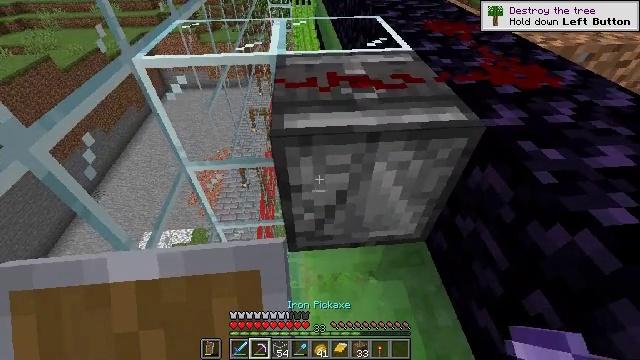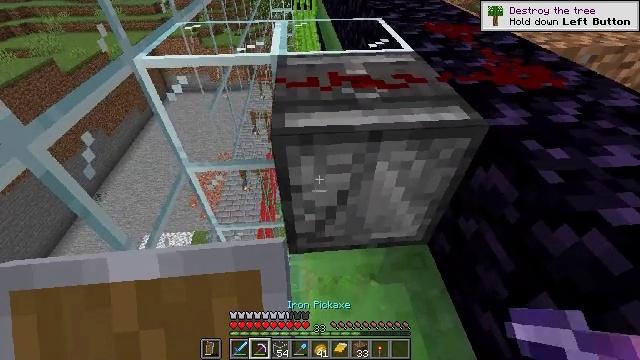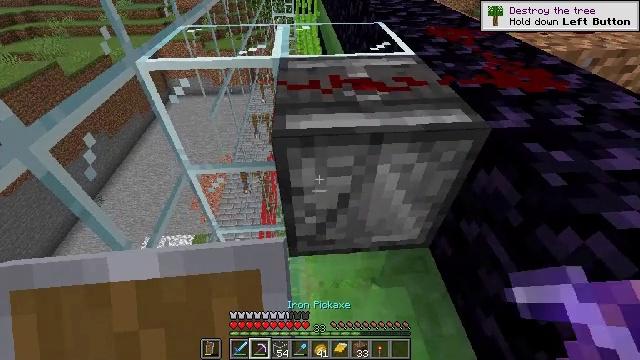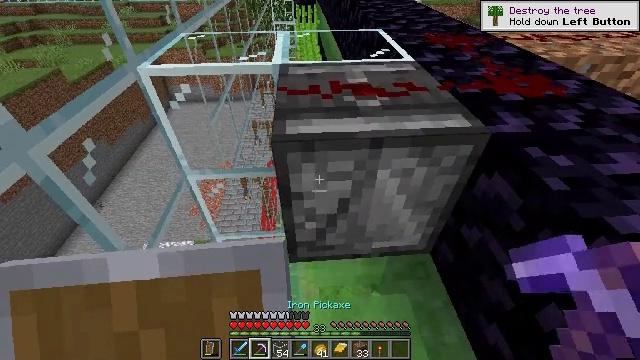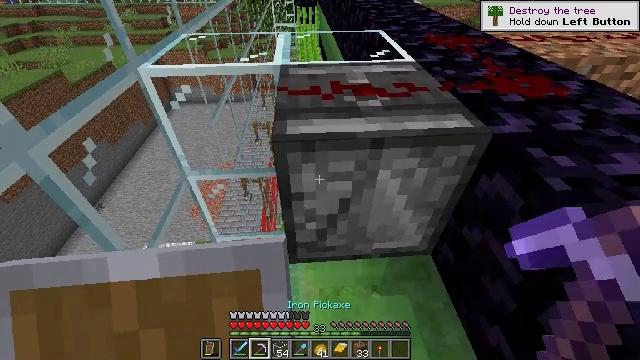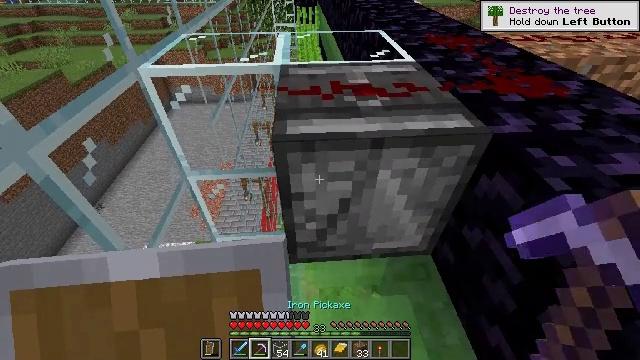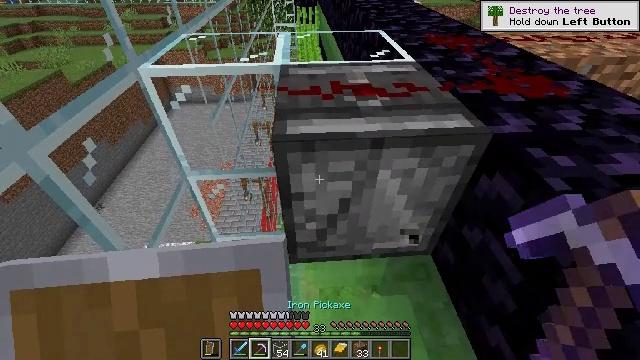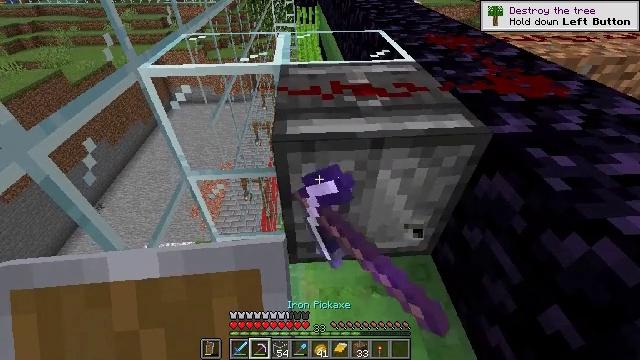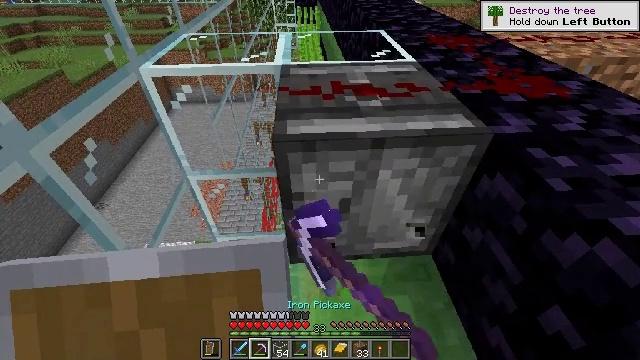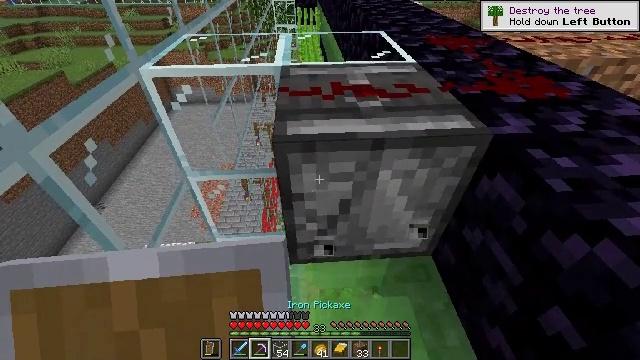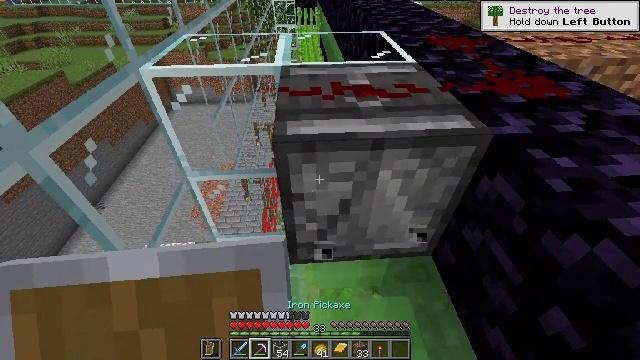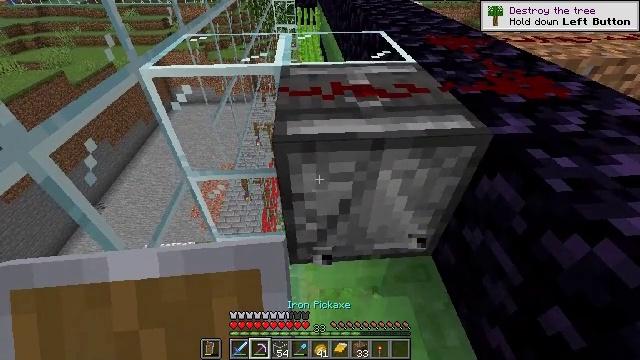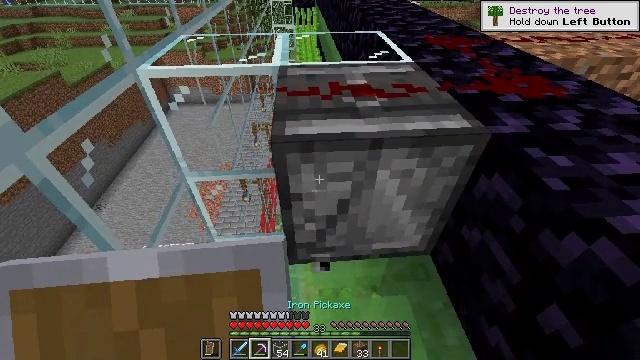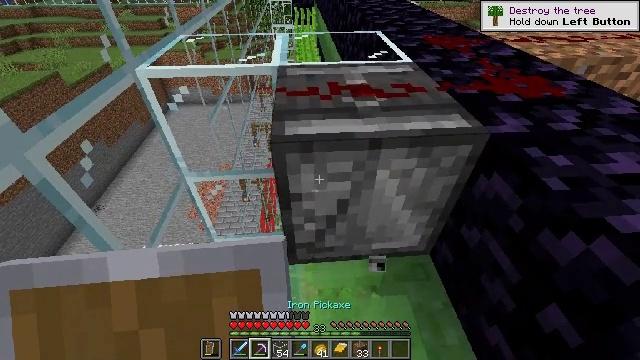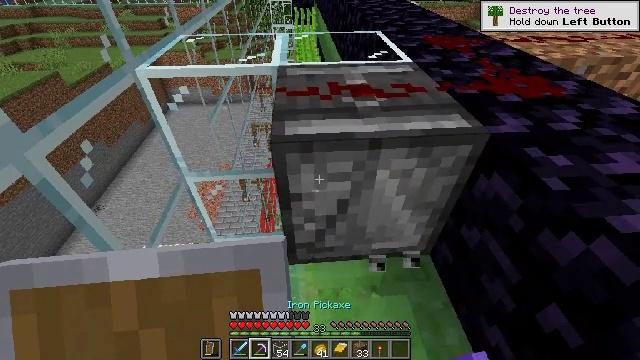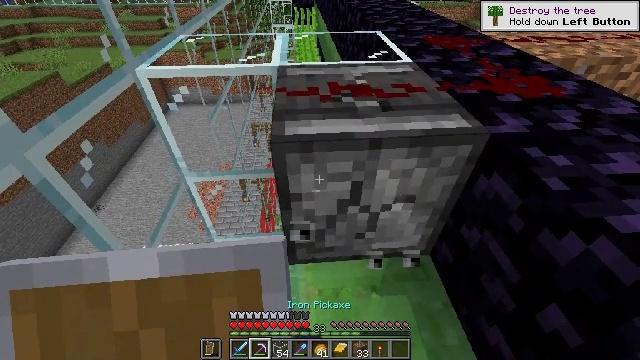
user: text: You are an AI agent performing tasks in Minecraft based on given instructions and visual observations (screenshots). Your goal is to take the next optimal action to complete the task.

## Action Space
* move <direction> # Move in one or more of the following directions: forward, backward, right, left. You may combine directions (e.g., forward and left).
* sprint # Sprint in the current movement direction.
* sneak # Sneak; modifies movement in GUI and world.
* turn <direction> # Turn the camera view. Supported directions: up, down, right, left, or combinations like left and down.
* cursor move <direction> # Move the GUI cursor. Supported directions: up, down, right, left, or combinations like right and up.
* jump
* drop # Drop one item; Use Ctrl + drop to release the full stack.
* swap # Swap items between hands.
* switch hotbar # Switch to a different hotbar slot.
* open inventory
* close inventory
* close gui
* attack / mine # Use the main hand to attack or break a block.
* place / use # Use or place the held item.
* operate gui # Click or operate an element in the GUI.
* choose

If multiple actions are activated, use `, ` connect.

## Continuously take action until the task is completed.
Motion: motion action
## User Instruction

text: Retrieve the observer from a structure.
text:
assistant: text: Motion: no_op
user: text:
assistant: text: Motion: no_op
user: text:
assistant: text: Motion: turn up
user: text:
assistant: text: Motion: no_op
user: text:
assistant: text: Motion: no_op
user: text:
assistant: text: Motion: attack / mine
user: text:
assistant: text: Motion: attack / mine
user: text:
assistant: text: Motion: no_op
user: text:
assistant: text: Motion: no_op
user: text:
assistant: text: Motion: no_op
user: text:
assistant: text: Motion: no_op
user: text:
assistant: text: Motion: no_op
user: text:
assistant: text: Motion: attack / mine
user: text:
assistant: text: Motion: attack / mine
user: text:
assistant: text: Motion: attack / mine
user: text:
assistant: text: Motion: attack / mine
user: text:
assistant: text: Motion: attack / mine
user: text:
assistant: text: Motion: no_op
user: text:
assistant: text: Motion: no_op
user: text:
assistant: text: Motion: no_op
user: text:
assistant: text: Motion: no_op
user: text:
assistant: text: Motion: no_op